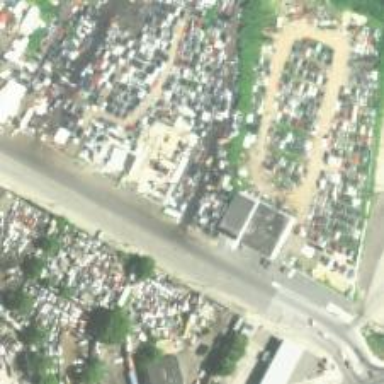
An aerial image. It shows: Scrap yard located in industrial area.